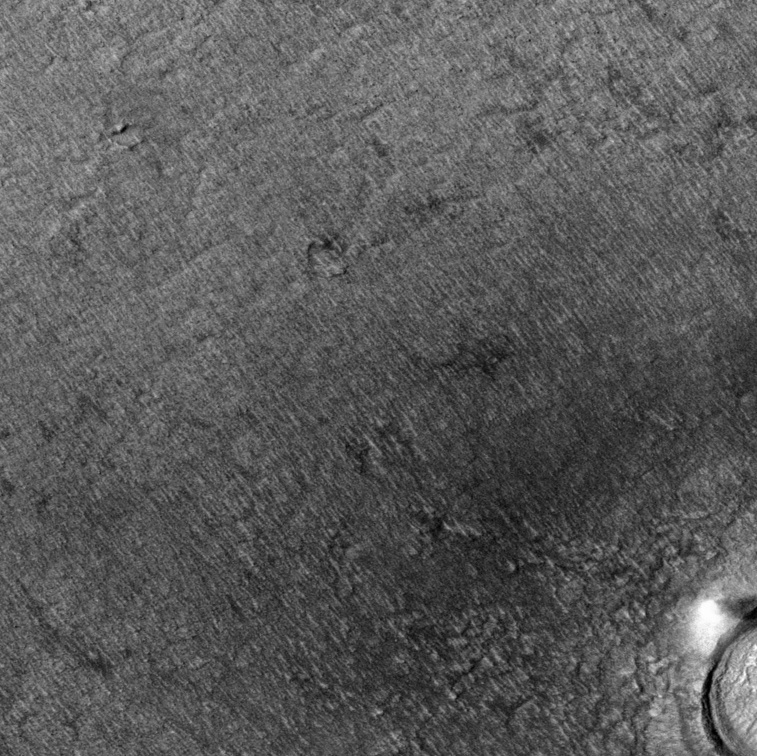
Label: dustdevil